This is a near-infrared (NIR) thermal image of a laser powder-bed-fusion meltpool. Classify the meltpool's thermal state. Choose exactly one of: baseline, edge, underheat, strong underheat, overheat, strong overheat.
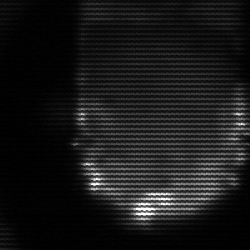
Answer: baseline